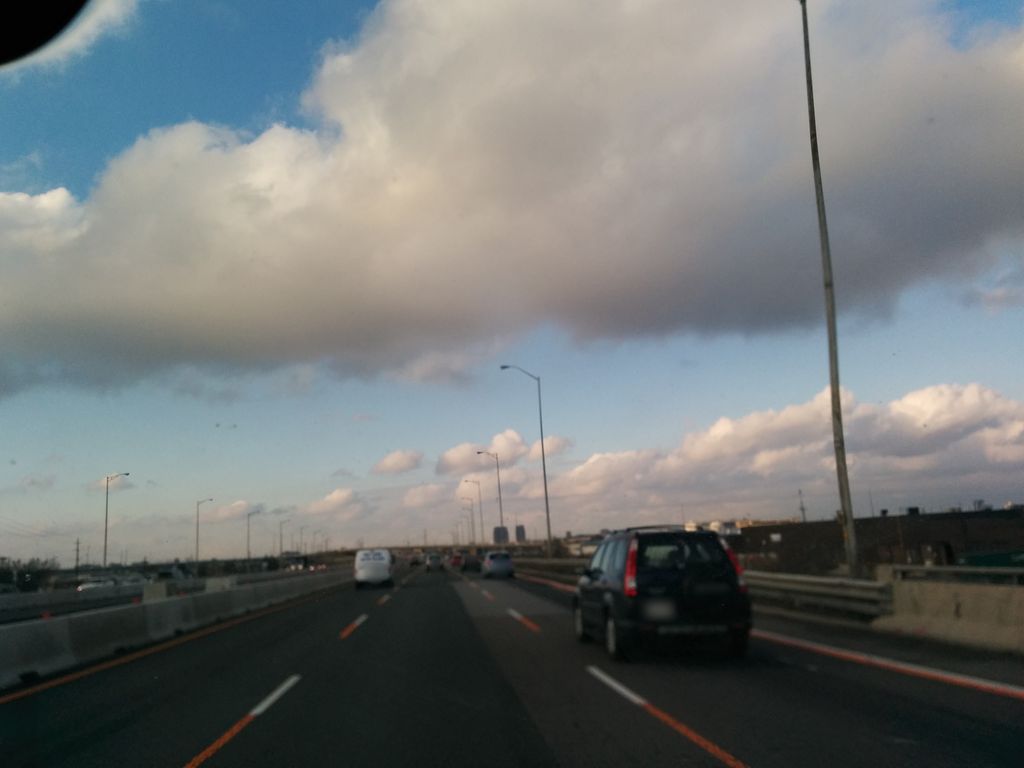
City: toronto